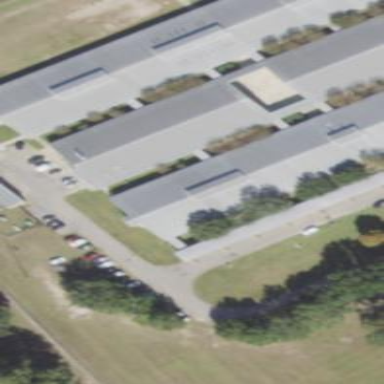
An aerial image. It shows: School building.